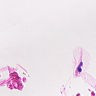
Metastatic tissue present: no